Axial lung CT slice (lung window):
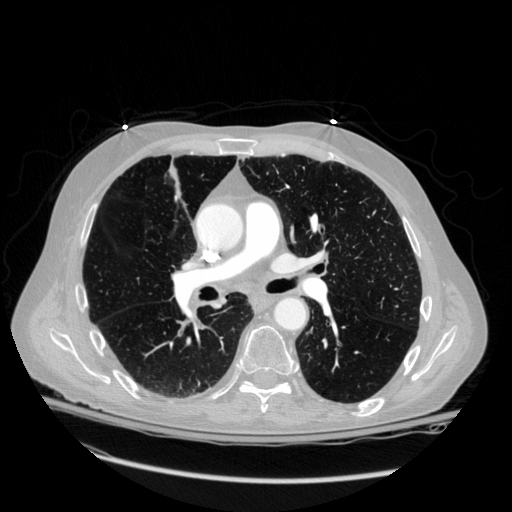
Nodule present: no